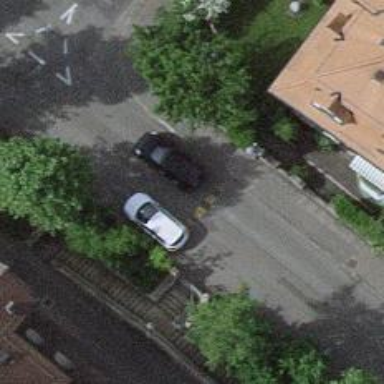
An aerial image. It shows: Bump for traffic calming.